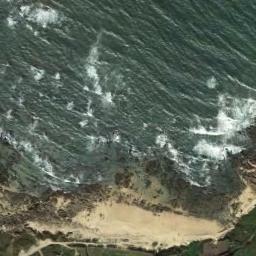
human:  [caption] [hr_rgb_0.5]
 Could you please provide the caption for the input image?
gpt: The sea was rough by the beach .

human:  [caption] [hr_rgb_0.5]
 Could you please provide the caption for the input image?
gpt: The beach is composed of light green seawater and a yellow coast with sparse green plants .

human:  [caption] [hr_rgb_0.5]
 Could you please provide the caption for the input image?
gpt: Deep blue sea waves engulf most of the beach .

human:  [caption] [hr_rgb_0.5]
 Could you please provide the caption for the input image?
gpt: The beach with khaki sand and some eroded stones on the beach .

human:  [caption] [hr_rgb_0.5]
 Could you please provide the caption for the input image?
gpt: The grass is beside the beach .